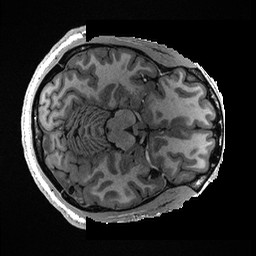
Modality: T1w
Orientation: axial
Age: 26
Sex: male
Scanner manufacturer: ge
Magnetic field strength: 3 T
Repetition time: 0.006952 s
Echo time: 0.00292 s